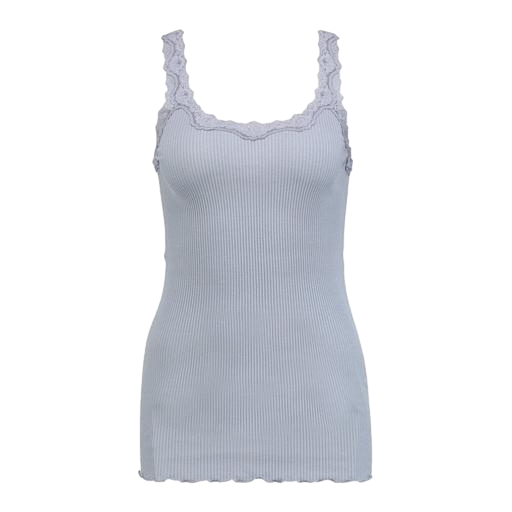
lace-trimmed ribbed tank, blue lace tank top, blue lace-accented top, white background